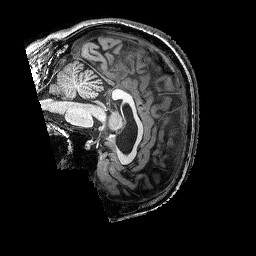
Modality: T1w
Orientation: sagittal
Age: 56
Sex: male
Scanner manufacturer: siemens
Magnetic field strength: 3 T
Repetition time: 2.25 s
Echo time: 0.00452 s